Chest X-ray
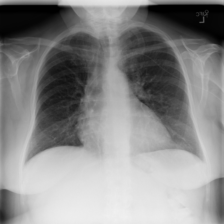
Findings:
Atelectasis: negative
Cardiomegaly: positive
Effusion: positive
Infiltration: negative
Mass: negative
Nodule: negative
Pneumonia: negative
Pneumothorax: negative
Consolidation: negative
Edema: negative
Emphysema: negative
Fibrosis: negative
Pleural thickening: positive
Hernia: negative